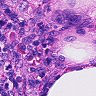
Metastatic tissue present: no